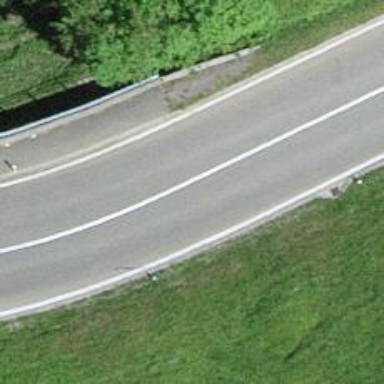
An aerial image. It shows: Secondary road with asphalt surface.